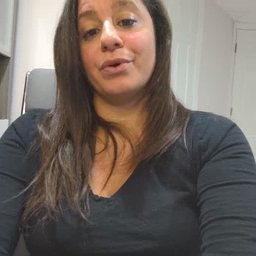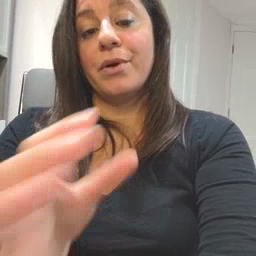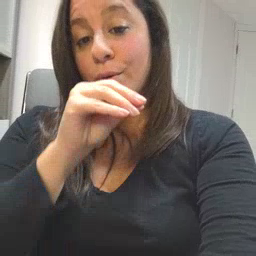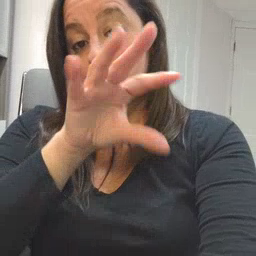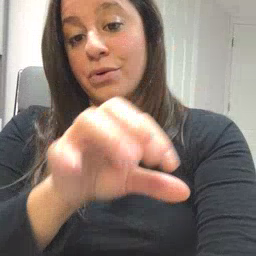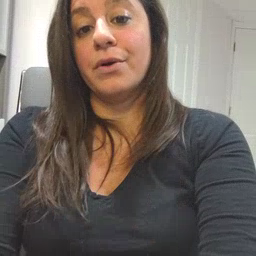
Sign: blow